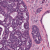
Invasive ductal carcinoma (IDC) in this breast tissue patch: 0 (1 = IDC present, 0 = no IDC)